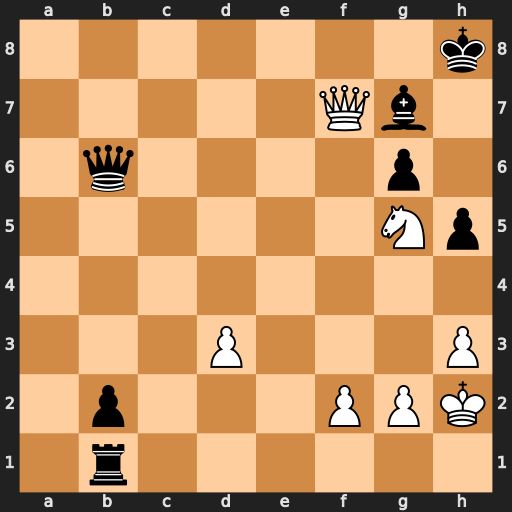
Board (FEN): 7k/5Qb1/1q4p1/6Np/8/3P3P/1p3PPK/1r6
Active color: w
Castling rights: -
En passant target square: -
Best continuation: Qe8+ Bf8 Qxf8#